Question:
I'm developing a Windows application to convert USD to INR. I know how to convert by taking USD to INR exchange rate in static way, but I want the exchange rate to be available dynamically in my readonly textbox like I have kept in above image.
After searching on SO I found this solution in C but I want to do the same in C#. My aim is to get the USD to INR exchange rate in my readonly textbox dynamically each day from the web.
<URL>
Which method should I use in above reference to get USD to INR exchange rate dynamically?
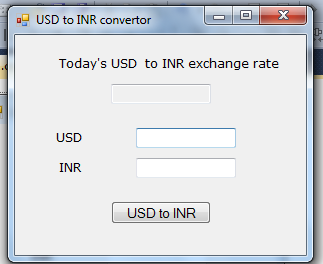
Answer: Here is the code piece:
Add System.IO and System.Net and System.Xml
'''
WebRequest webrequest =WebRequest.Create("http://www.webservicex.net/CurrencyConvertor.asmx/ConversionRate?FromCurrency=USD&ToCurrency=INR");
HttpWebResponse response = (HttpWebResponse)webrequest.GetResponse();
Stream dataStream = response.GetResponseStream();
StreamReader reader = new StreamReader(dataStream);
string responseFromServer = reader.ReadToEnd();
XmlDocument doc = new XmlDocument();
doc.LoadXml(responseFromServer);
string value = doc.InnerText;
MessageBox.Show(value);
reader.Close();
dataStream.Close();
response.Close();
'''